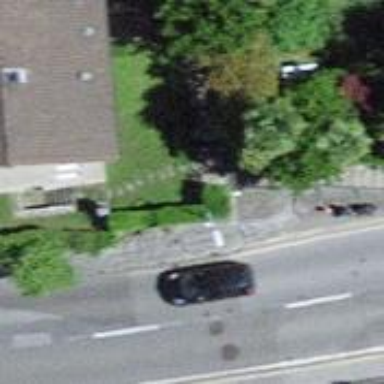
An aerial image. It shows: Road with steps.